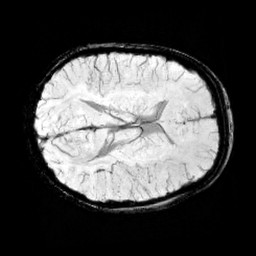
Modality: minIP
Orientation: axial
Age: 9
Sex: male
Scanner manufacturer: siemens
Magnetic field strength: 3 T
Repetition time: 0.027 s
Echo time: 0.02 s